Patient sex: M
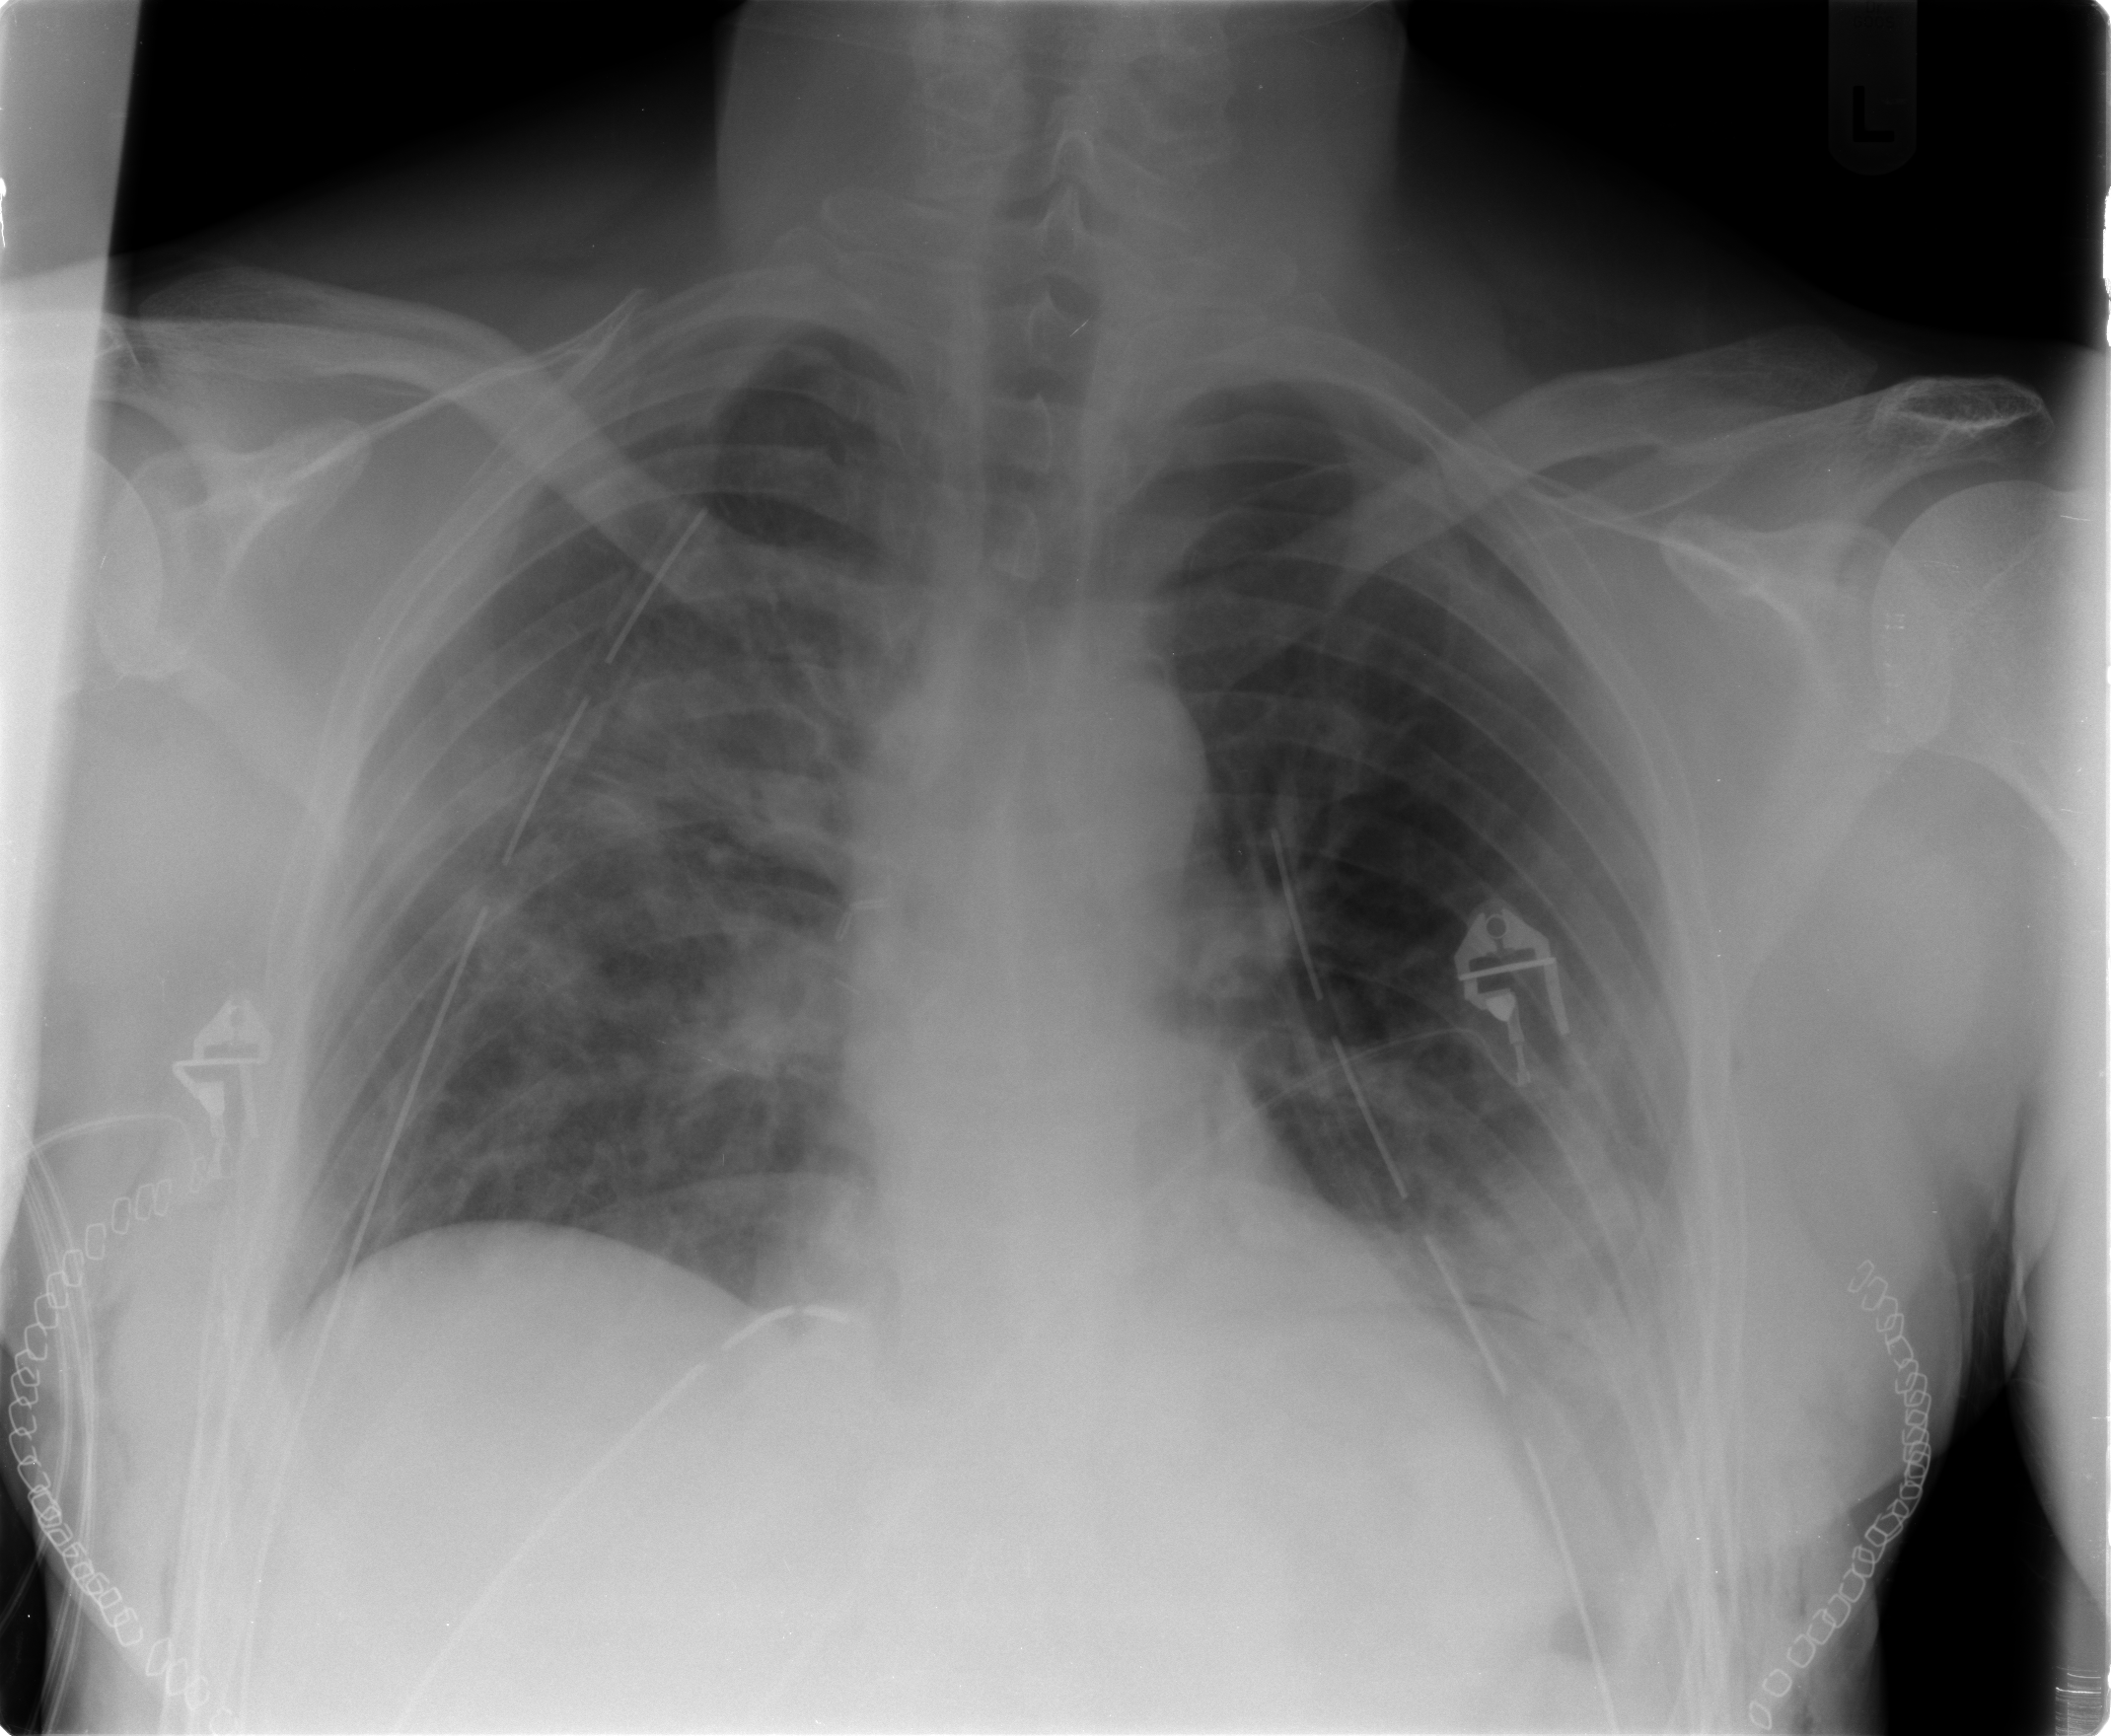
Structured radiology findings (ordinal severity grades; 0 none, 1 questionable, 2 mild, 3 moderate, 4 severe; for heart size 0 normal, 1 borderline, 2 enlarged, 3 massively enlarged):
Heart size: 0
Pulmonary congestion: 1
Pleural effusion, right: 0
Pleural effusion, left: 2
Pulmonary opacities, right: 1
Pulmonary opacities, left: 0
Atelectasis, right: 1
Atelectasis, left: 2